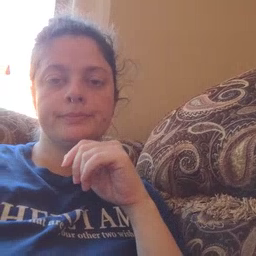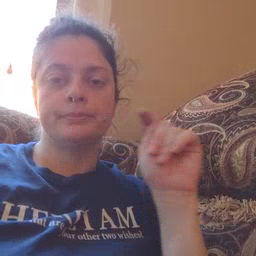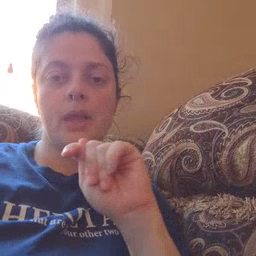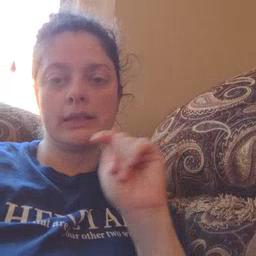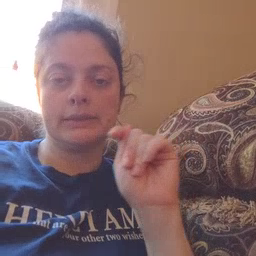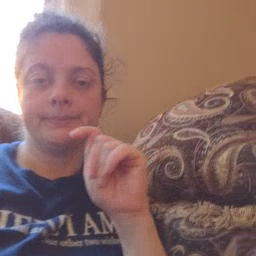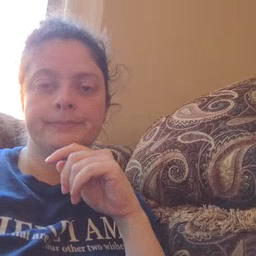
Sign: potty